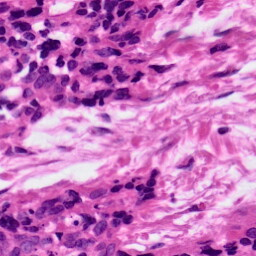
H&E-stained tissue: Ovarian